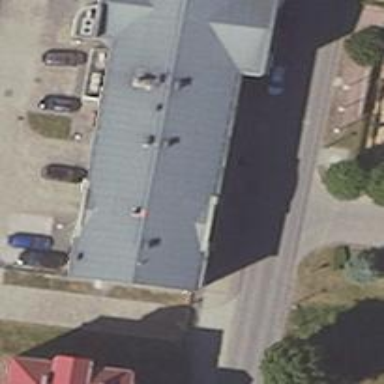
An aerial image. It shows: Police building.